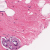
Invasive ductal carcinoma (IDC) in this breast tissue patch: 0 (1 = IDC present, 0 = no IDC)